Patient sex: M
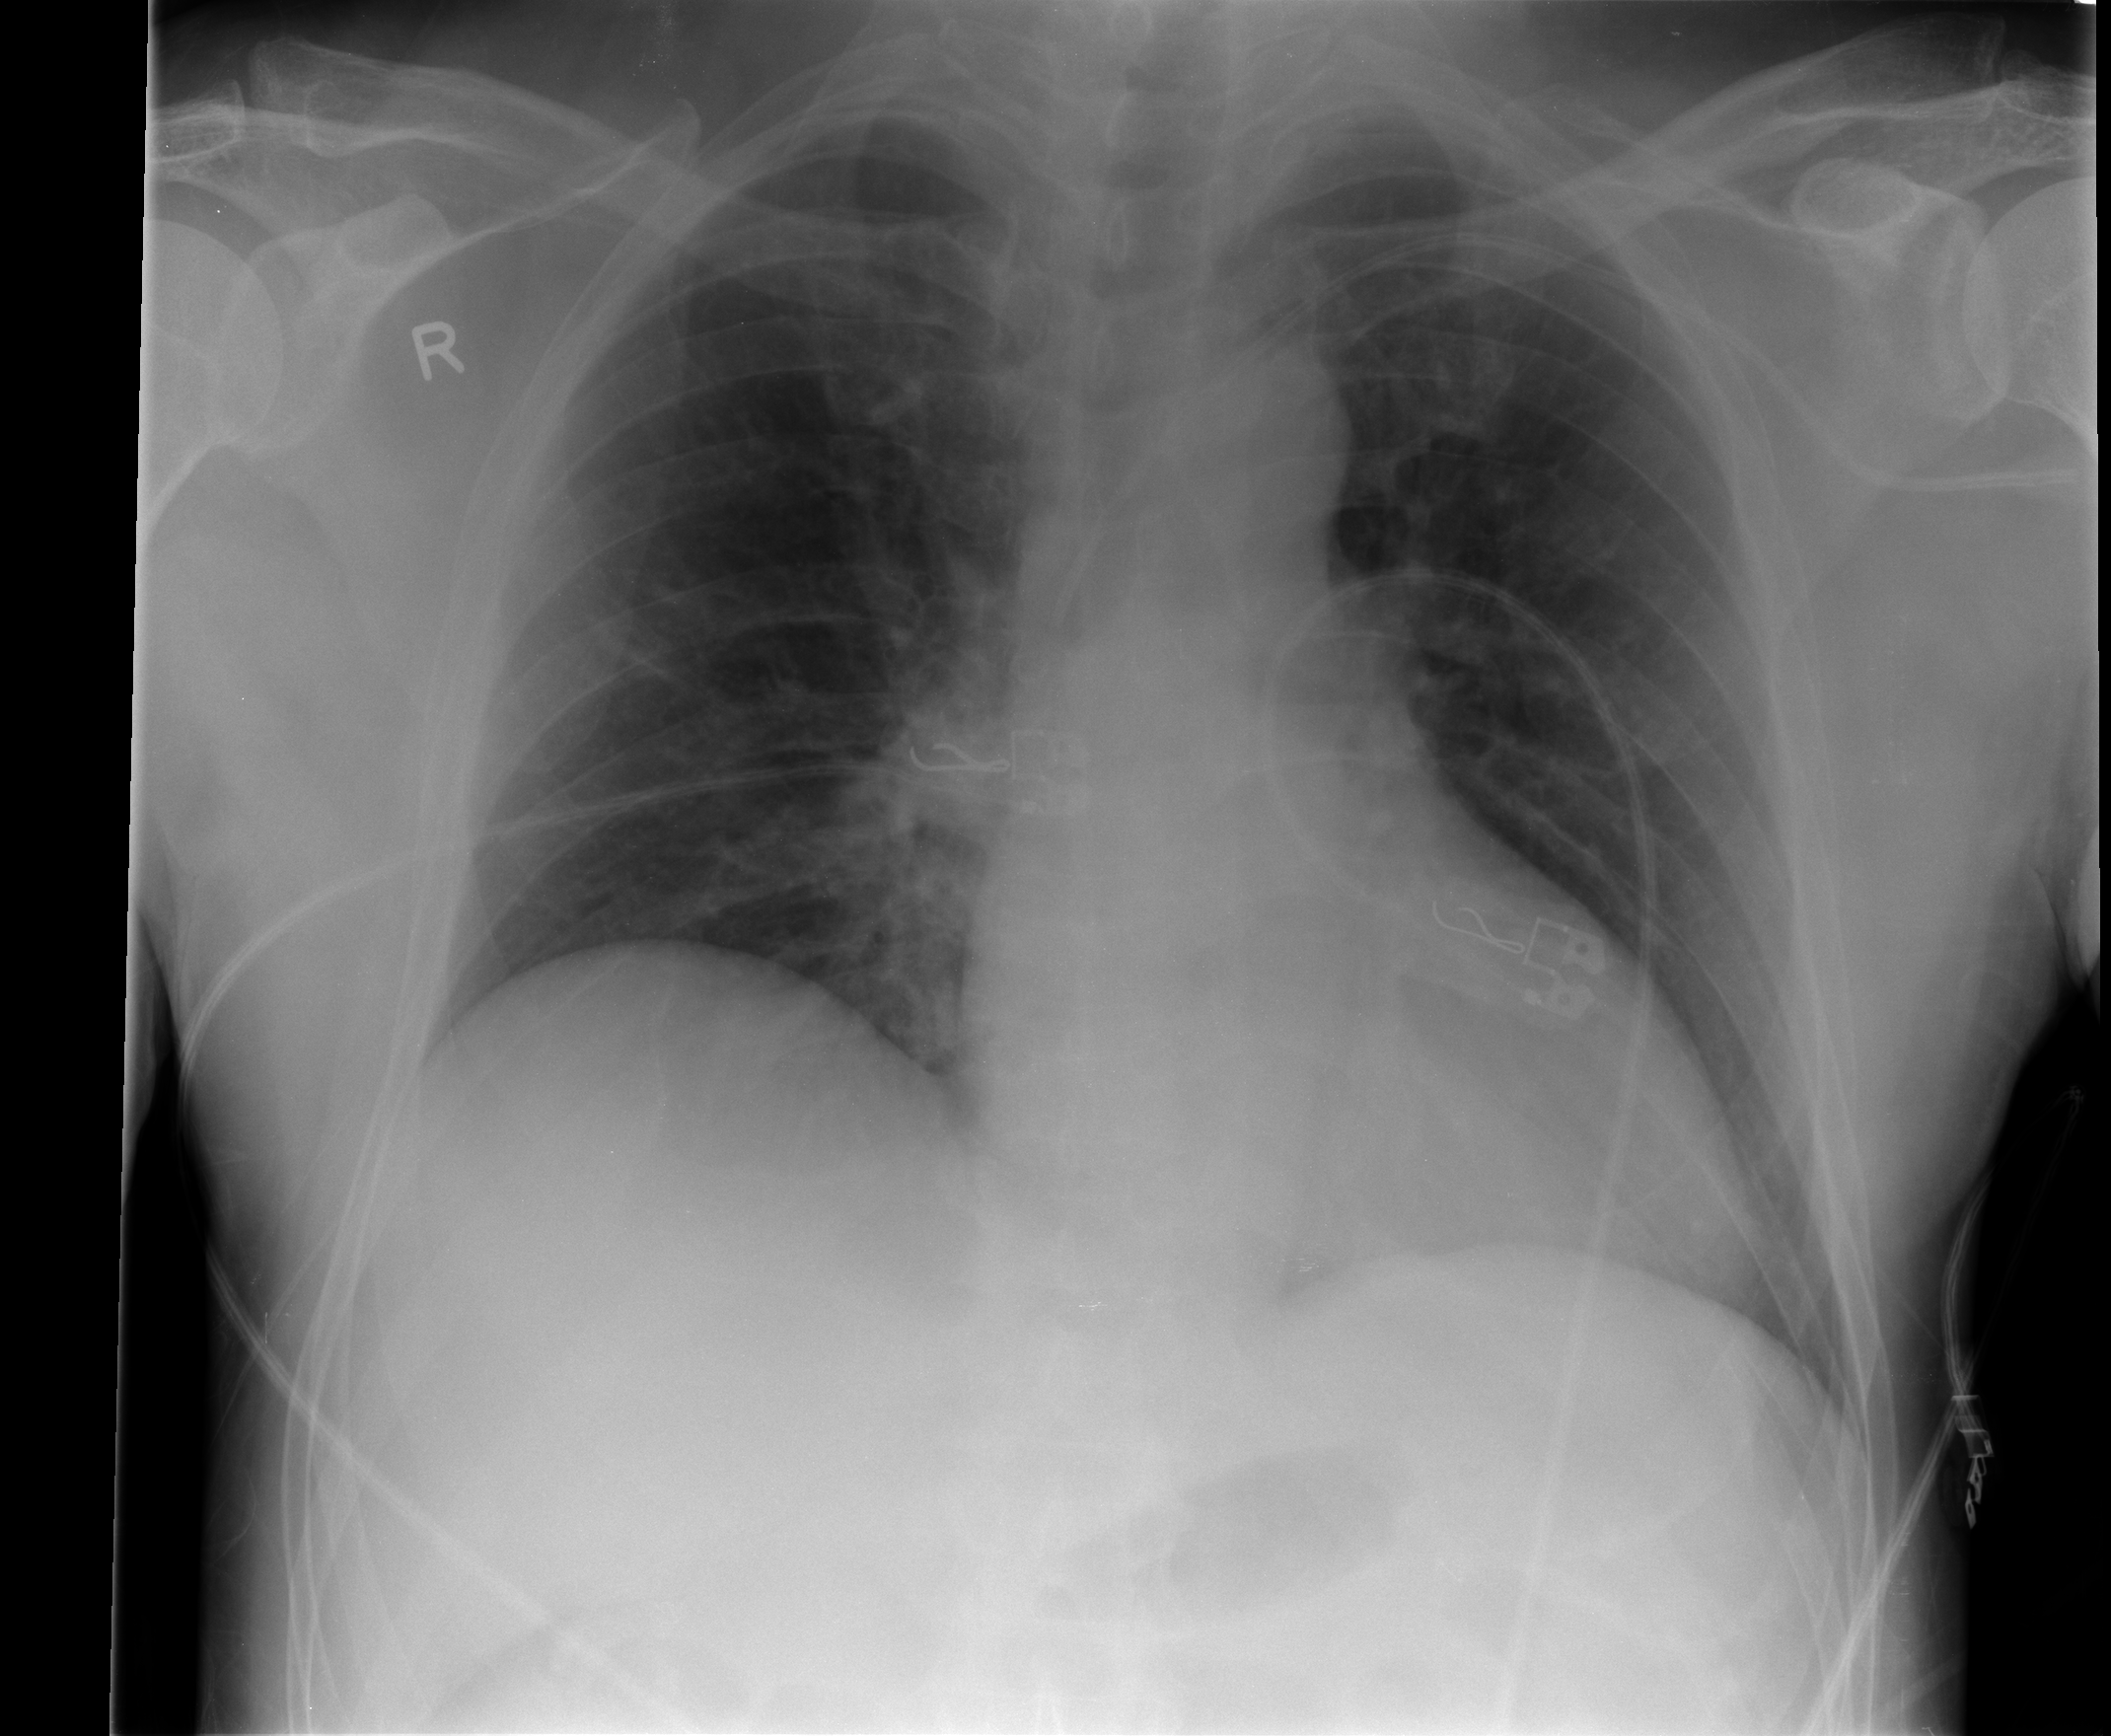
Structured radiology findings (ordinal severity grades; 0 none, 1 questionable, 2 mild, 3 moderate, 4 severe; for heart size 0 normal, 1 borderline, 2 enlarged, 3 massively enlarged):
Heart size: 0
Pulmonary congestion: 0
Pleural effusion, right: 0
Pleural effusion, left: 0
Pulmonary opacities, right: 0
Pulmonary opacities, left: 0
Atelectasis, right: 2
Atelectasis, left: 0